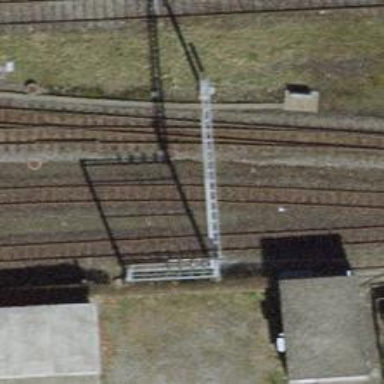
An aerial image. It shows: Narrow-gauge railway siding with 1 track. The railway line is electrified with contact line.